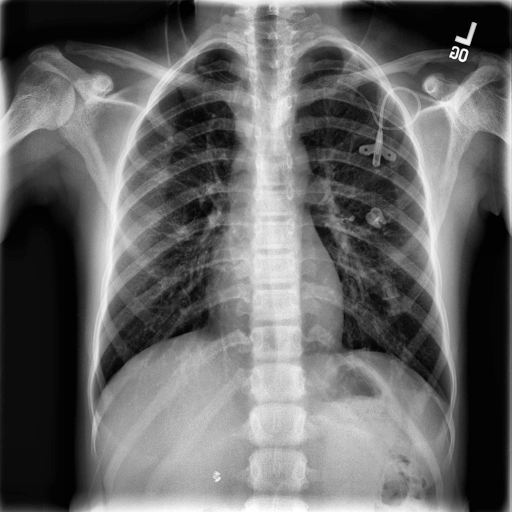
Finding: NORMAL